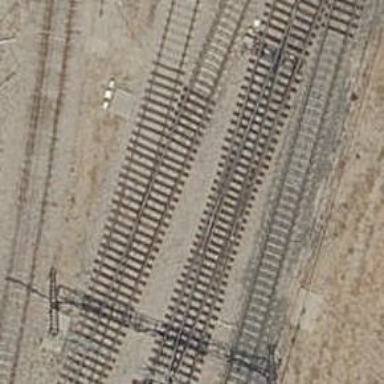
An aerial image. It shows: Railway with electrified contact lines.